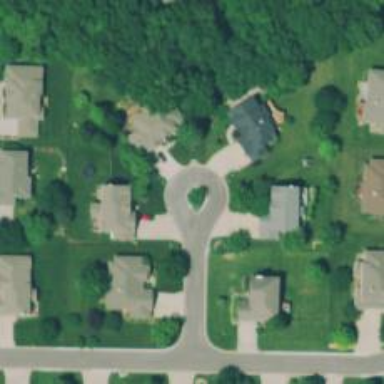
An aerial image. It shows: Turning loop on the road.